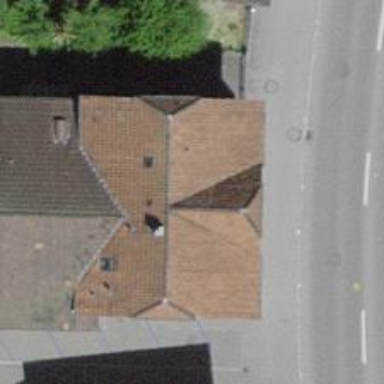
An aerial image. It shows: Clothing store.